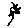
Label: flower